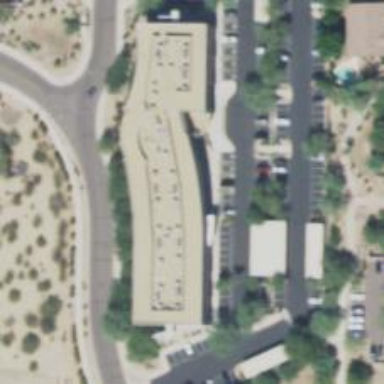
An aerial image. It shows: Healthcare clinic is depicted in the image.